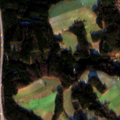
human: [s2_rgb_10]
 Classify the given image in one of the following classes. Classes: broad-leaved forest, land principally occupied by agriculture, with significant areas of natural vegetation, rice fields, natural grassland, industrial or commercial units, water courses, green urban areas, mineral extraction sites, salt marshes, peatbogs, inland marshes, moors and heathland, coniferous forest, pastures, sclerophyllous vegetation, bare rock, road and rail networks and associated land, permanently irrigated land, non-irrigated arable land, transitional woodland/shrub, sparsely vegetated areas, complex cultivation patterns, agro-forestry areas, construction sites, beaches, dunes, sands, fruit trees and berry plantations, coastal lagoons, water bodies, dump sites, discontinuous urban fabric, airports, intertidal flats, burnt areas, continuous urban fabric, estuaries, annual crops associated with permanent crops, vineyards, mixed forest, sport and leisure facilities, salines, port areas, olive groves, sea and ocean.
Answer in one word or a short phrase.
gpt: non-irrigated arable land, complex cultivation patterns, mixed forest